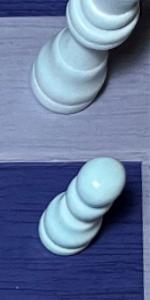
Label: Pawn_White